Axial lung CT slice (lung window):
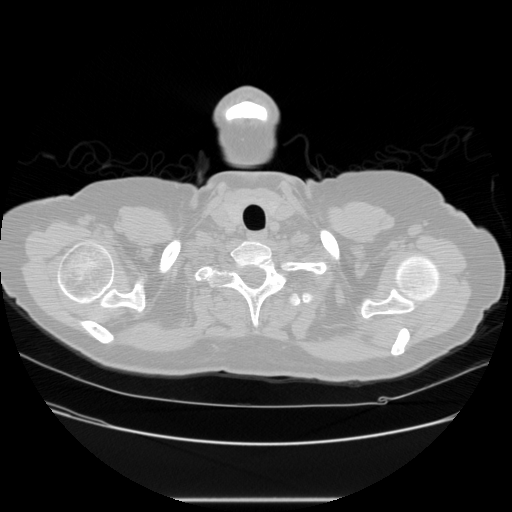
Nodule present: no